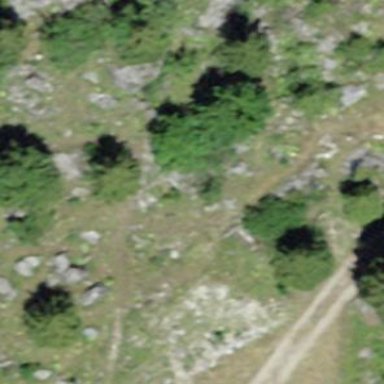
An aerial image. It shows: Forest area.